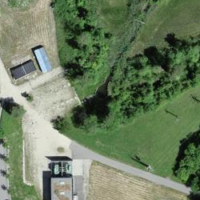
EUNIS habitat code: 25
Species observed at this site:
Tachybaptus ruficollis
Phalacrocorax carbo
Podiceps cristatus
Motacilla cinerea
Cygnus olor
Anas platyrhynchos
Alopochen aegyptiaca
Dendrocopos major